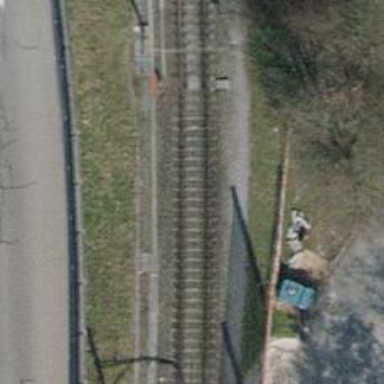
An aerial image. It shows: Single-track electrified railway with contact line.